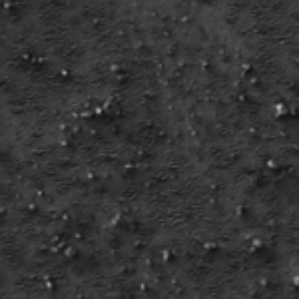
Label: frost